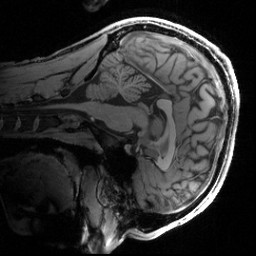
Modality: T1w
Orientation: sagittal
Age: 23
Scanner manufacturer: siemens
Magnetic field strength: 3 T
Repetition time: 2.5 s
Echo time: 0.00444 s